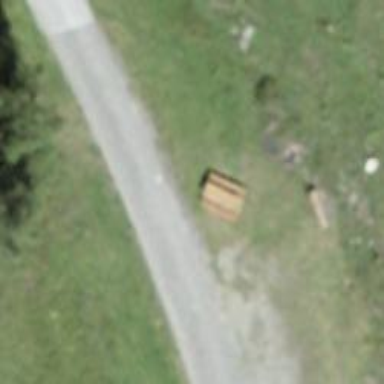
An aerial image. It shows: Picnic table located in leisure land area.